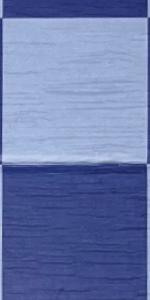
Label: Empty